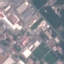
Land use / land cover: Industrial